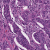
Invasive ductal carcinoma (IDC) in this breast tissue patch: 1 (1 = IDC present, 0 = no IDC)